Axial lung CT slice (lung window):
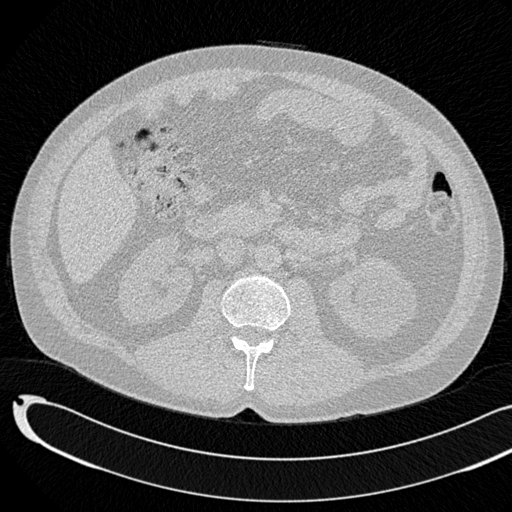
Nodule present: no